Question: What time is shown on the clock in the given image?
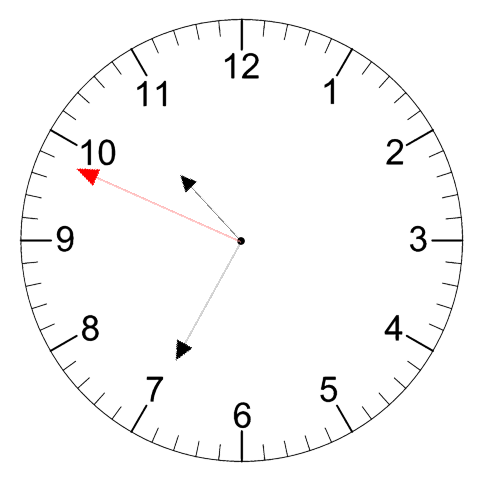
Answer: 10:34:49